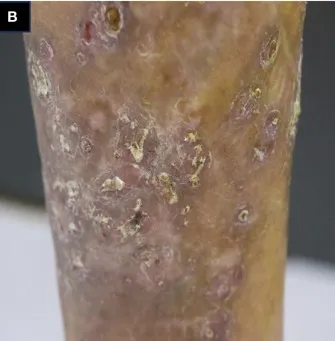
Clinical presentation of the patient. (A, B) infiltrated dark red plaques distributed across the right lower extremity, overlaying discrete circular superficial ulcers characterized by a lack of exudation.
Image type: medical_photograph (skin_photograph)